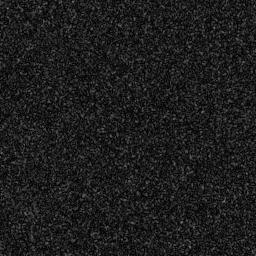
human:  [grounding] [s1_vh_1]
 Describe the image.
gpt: In the satellite image, there is  <ref>1 medium ship </ref> <box>[[56, 18, 69, 26, 0]]</box> located at top.